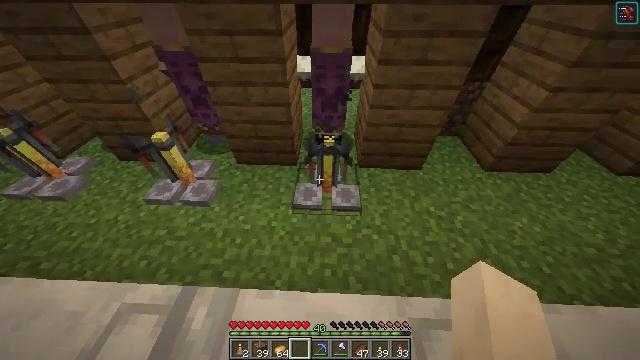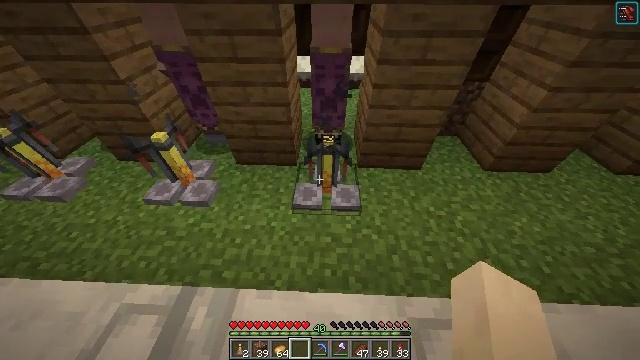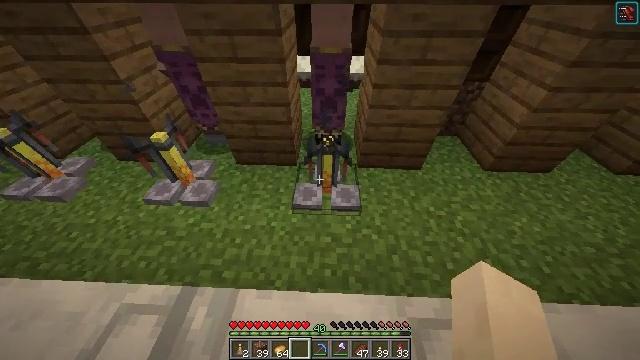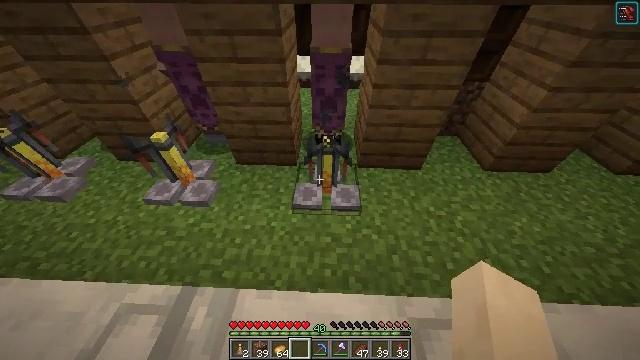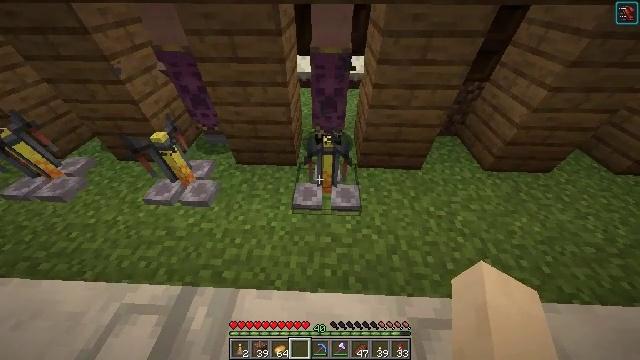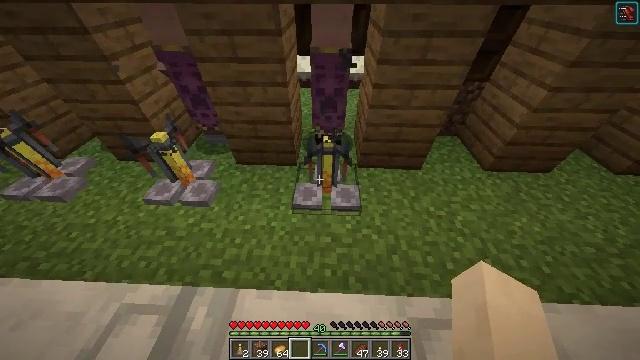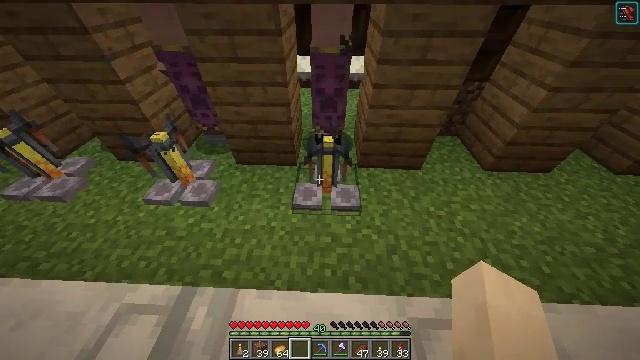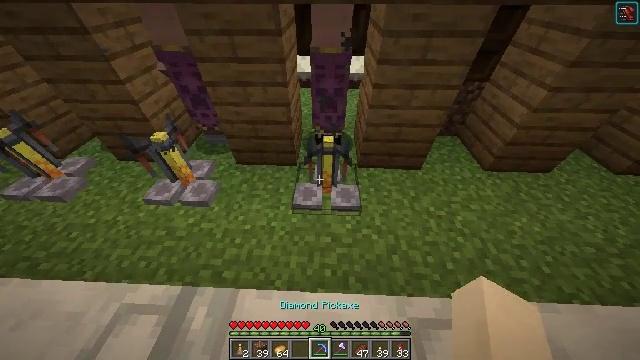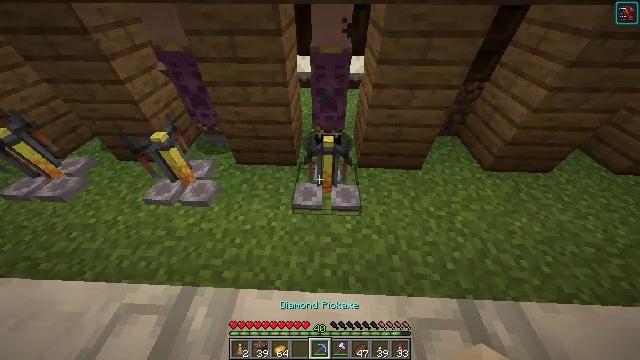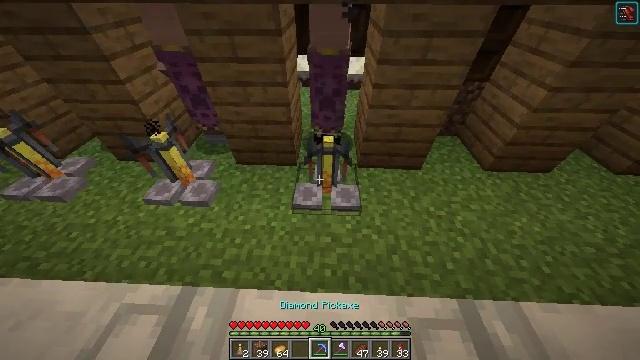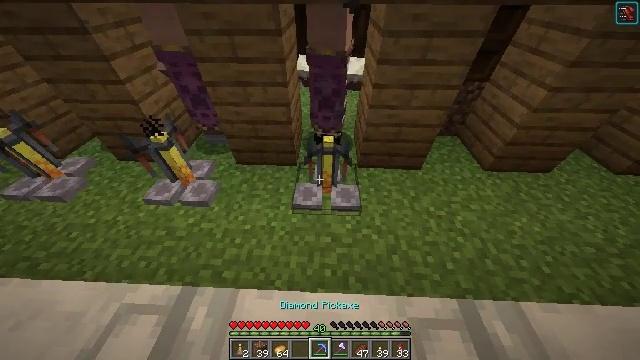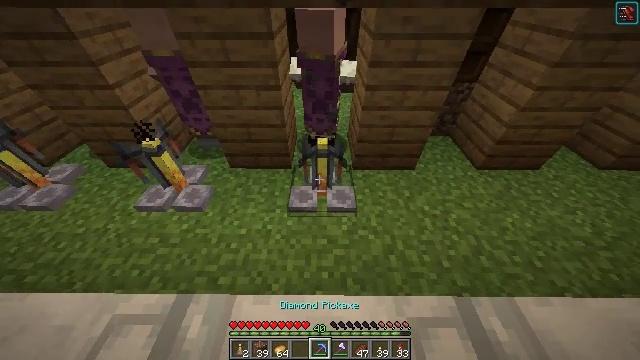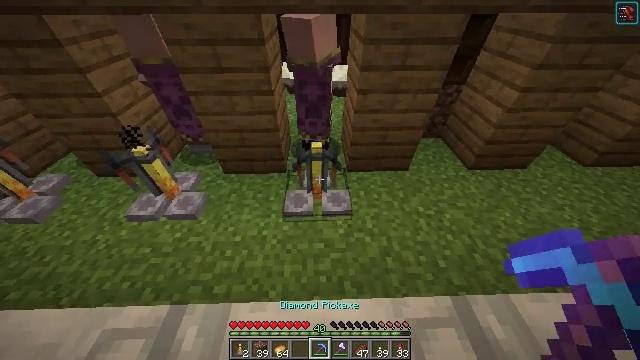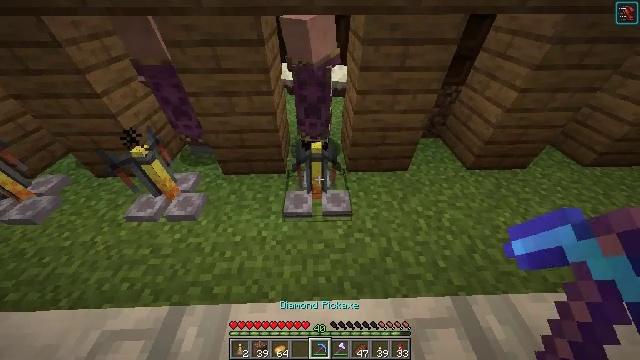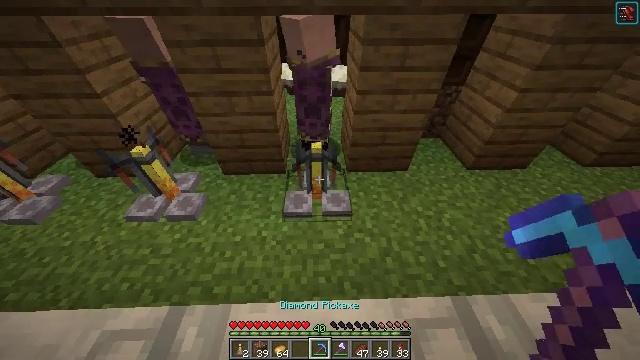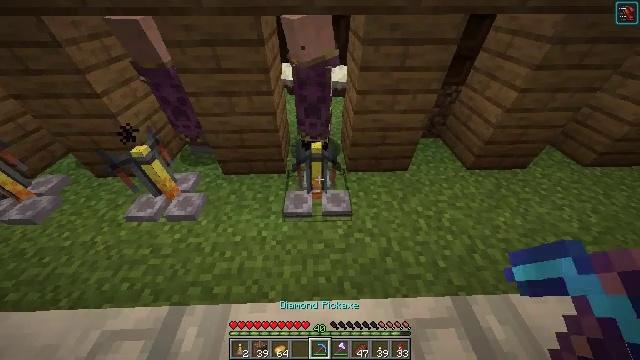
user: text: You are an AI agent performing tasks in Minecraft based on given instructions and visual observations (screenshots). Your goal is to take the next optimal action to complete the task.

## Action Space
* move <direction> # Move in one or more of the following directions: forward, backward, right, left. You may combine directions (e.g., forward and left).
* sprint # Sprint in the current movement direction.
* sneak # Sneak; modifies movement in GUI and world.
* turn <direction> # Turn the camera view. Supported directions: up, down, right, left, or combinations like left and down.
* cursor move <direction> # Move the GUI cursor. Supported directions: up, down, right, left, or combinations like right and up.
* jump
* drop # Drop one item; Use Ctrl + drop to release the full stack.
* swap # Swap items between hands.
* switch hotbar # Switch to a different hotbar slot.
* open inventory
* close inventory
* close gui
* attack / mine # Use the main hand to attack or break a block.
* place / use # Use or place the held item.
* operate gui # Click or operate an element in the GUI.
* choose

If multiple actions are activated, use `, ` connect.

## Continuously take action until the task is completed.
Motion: motion action
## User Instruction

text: Recover the brewing stand by mining it.
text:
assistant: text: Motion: no_op
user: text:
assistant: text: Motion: no_op
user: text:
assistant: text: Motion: no_op
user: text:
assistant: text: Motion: no_op
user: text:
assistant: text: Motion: no_op
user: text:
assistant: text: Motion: no_op
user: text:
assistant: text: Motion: no_op
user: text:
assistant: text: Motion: no_op
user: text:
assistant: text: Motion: no_op
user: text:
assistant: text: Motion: no_op
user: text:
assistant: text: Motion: turn right
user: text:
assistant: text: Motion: turn right and up
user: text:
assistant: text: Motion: no_op
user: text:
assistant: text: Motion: no_op
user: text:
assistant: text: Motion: no_op
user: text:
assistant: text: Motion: attack / mine
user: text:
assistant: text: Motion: attack / mine
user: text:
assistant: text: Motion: attack / mine
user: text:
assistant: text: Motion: attack / mine
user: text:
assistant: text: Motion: attack / mine
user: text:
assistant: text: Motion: no_op
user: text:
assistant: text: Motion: no_op
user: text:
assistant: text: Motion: no_op
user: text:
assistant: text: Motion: move forward
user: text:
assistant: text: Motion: move forward, turn down
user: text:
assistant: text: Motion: move forward, turn down
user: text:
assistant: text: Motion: move forward
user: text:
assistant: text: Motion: move forward
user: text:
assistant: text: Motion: move forward
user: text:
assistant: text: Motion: no_op